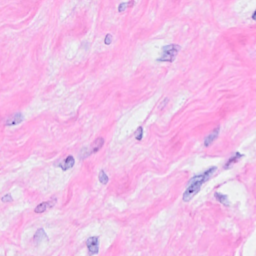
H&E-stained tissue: Breast